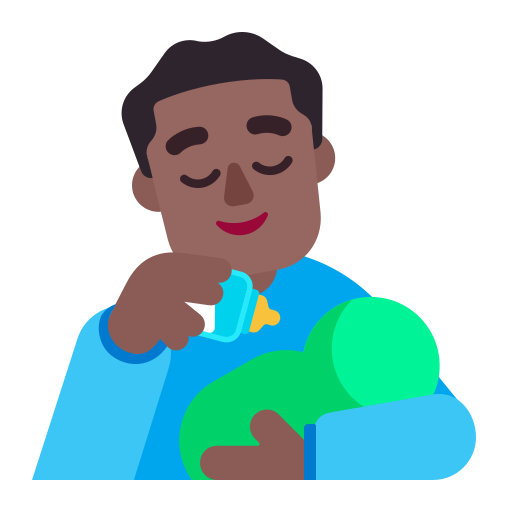
man feeding baby flat  dark